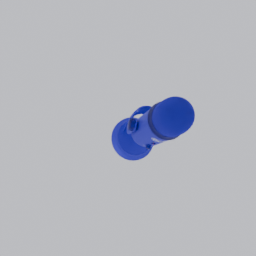
Label: electronics